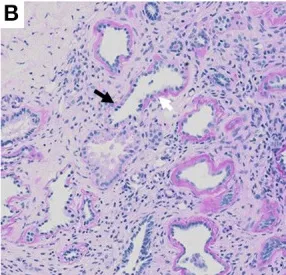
Renal biopsy histopathology. (B) Periodic acid silver staining section showing thickening (white arrow) and thinning (black arrow) of tubular basement membrane and chronic interstitial inflammation.
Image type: pathology (pas)